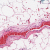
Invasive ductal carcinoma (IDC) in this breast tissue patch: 0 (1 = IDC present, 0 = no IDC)